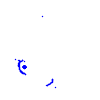
Particle: kaon